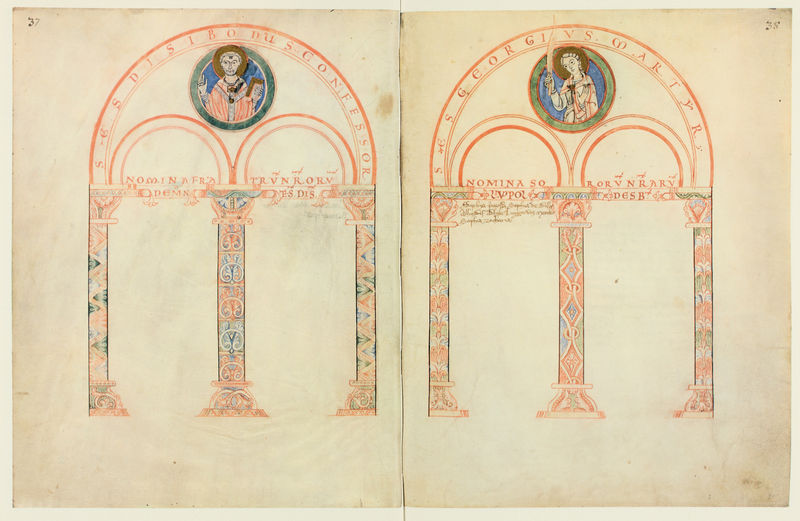
Titel: Liber Vitae der Abtei Corvey
Institution: Münster, Staatsarchiv
Schlagwörter: feder, säule, säulen, zeichnung, rot, ornament, bibel, johannes, kirche, rund, schrift, bogen, rundbogen, inschrift, tor, buch, text, arkaden, pergament, portal, gestus, arabisch, heiligenschein, mittelalter, segen, heiliger, heilige, nummern, heilig, georg, torbögen, latein, handschirft, apostel, buchmalerei, doppelseite, evangelisten, maiuskel, grpün, vs, nomina